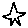
Label: star